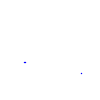
Particle: pion